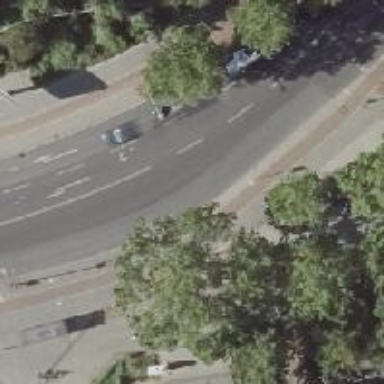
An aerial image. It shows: Secondary road with asphalt surface. It has separate cycle track and sidewalks on both sides.